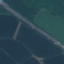
Land use / land cover: Highway